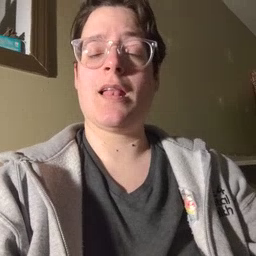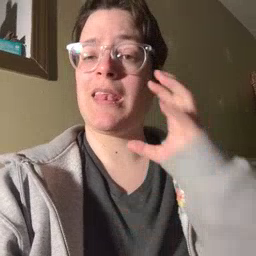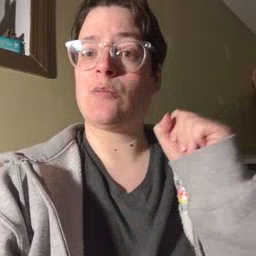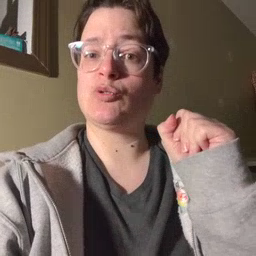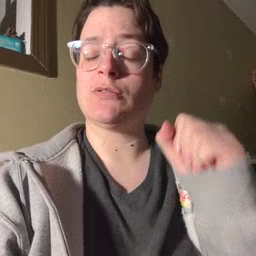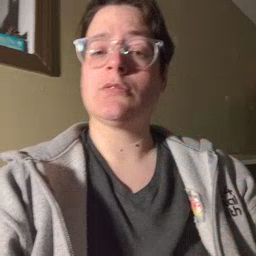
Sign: loud